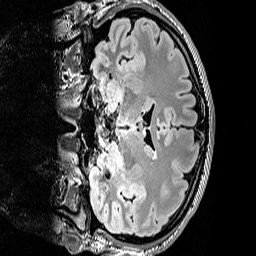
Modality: FLAIR
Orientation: coronal
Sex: male
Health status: ill
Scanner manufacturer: siemens
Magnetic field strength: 3 T
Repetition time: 5 s
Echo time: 0.388 s